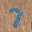
Label: 7